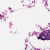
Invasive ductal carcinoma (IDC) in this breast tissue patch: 0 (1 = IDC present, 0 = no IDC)